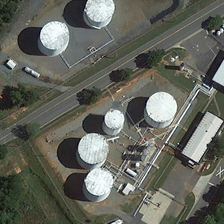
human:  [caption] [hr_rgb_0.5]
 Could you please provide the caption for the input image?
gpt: some white storage tanks and green trees are in two sides of a road .

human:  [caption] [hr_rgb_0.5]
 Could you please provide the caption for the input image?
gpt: some white storage tanks and green trees are in two sides of a road .

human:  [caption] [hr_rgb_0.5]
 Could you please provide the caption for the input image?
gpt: some white storage tanks and green trees are in two sides of a road .

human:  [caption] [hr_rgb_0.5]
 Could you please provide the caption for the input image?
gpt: some white storage tanks and green trees are in two sides of a road .

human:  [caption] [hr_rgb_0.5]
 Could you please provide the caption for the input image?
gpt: some white storage tanks and green trees are in two sides of a road .